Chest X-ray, AP view. Patient: 35 years old, sex M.
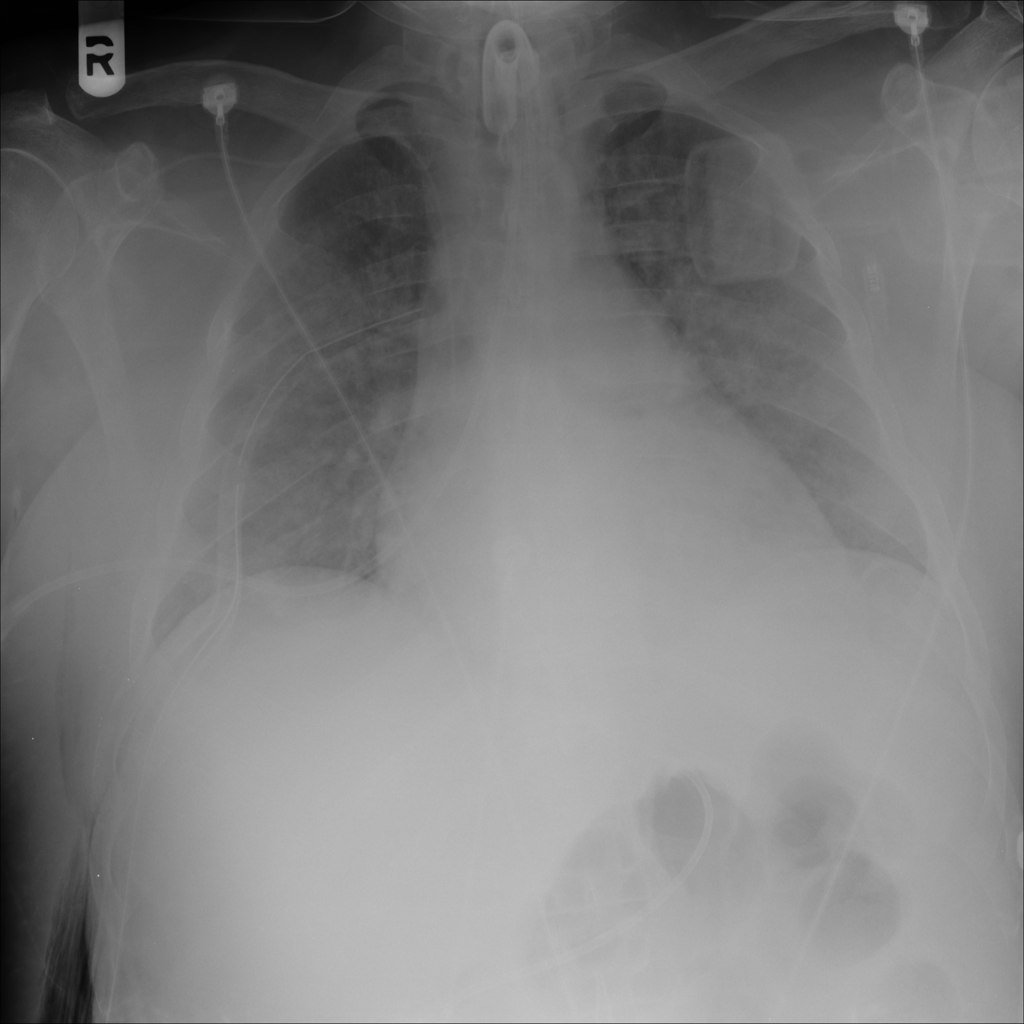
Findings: No Finding